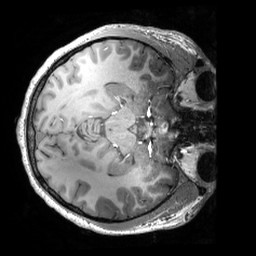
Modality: T1w
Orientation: axial
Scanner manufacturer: philips
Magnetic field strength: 7 T
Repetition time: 0.008 s
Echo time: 0.001974 s